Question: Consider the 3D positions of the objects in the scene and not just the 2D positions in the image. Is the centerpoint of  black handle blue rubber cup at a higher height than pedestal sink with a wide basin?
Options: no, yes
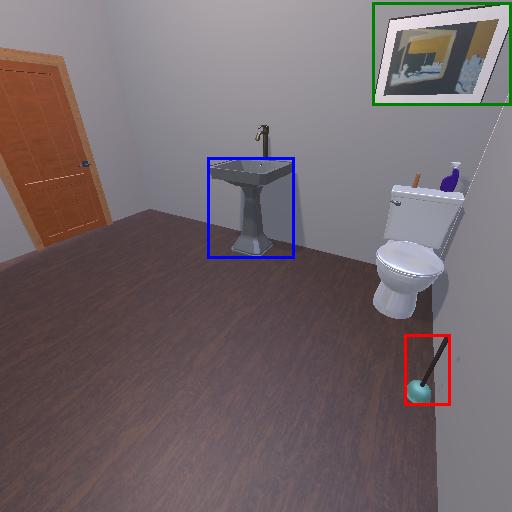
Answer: no